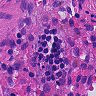
Metastatic tissue present: no